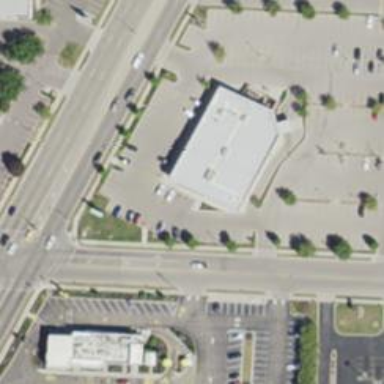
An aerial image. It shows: Building that is pharmacy providing healthcare services.